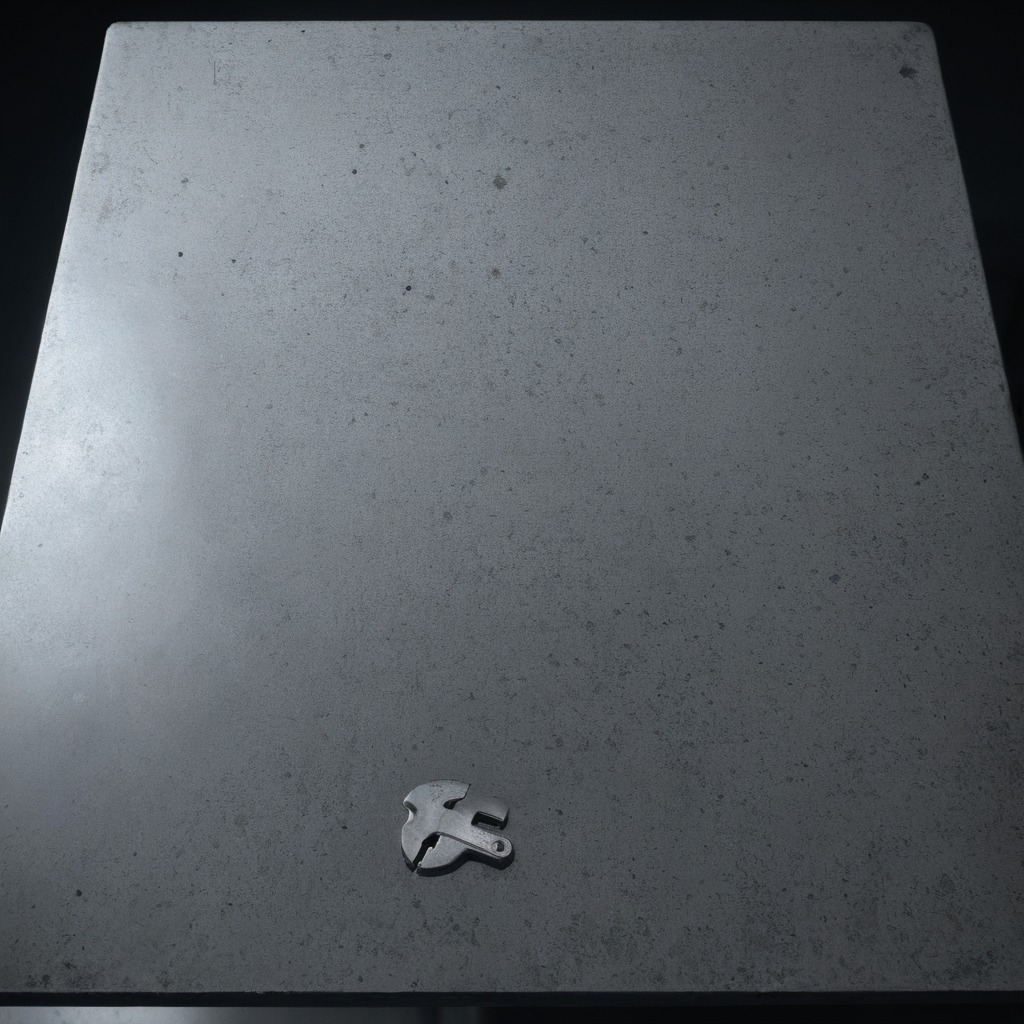
An wrench is lying on the clean granite table inside a workshop at night.